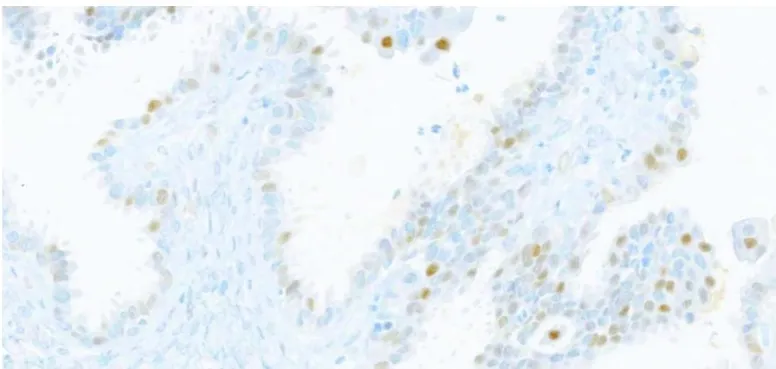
Wild-type immunoexpression of p53 in serous borderline tumor (SBT), original magnification X40.
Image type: pathology (immunostaining)